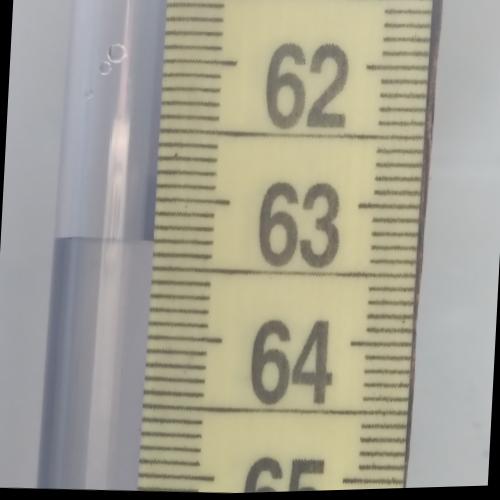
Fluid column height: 63.3 cm